Question: Our application is hosted in IIS 7.0. It exposes endpoints over net.tcp protocol. But we kept running into the following exception:
> EndpointNotFoundException: The message could not be dispatched because
the service at the endpoint address
'net.tcp://localhost/xxx/service.svc' is unavailable for the protocol
of the address.
We have checked the following places for possible causes.
- - - - -
I have tried to reset the IIS after checking all the above places. Still not working.
This is killing me. Hope someone could give me some hints.
I have searched a lot. Seems this is a very common issue which hasn't be perfectly solved. I think it's time to end this pain in ass.
Many thanks!
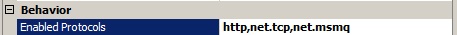
Answer: It is hard to say but on what port are you trying to connect?
Make sure that port is available and nothing else is using it.
If you are using a proxy you should add the below as well:
'''
......
<httpTransport
maxBufferPoolSize="<PHONE>"
maxBufferSize="<PHONE>"
maxReceivedMessageSize="<PHONE>"
proxyAddress="http://127.0.0.1.:8888
useDefaultWebProxy="false"
/>
</binding>
</customBinding>
'''